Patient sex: F
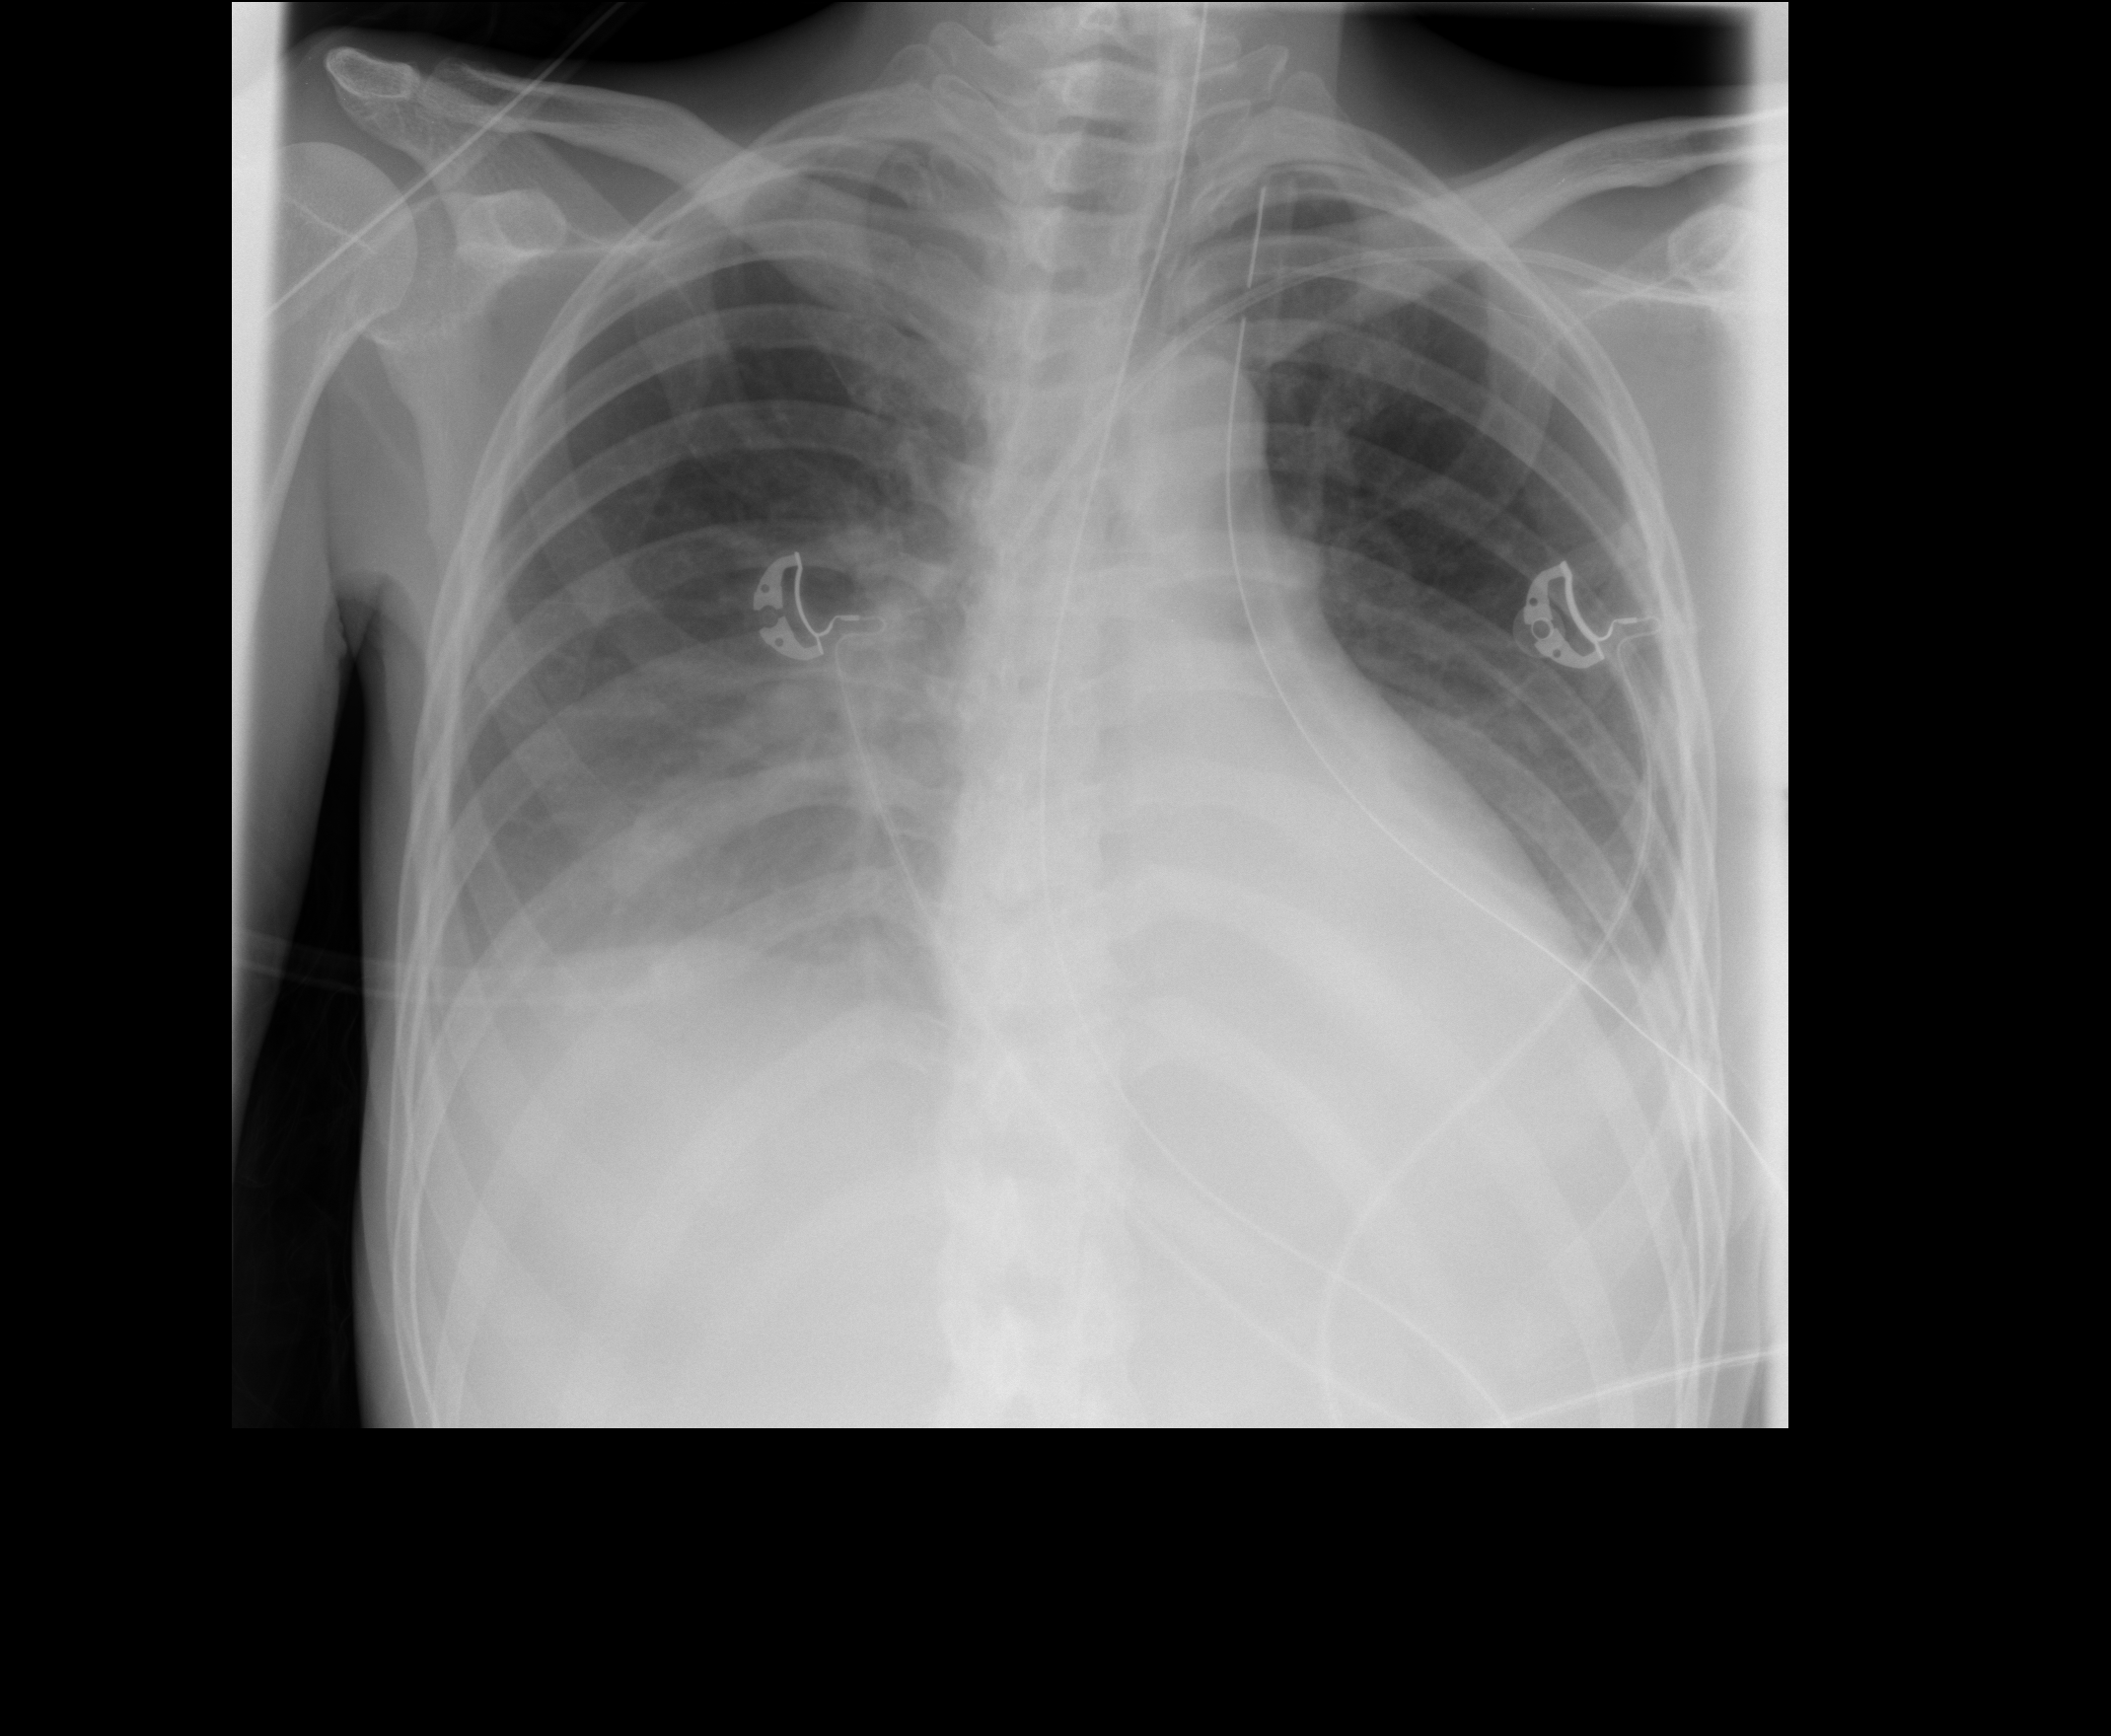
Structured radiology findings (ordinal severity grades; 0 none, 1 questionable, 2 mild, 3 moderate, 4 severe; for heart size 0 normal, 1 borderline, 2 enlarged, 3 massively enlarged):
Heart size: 0
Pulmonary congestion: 0
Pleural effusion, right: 3
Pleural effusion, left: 2
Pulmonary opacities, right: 0
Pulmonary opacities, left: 0
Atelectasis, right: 2
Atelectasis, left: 0